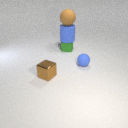
small green metal cube below large blue rubber cylinder